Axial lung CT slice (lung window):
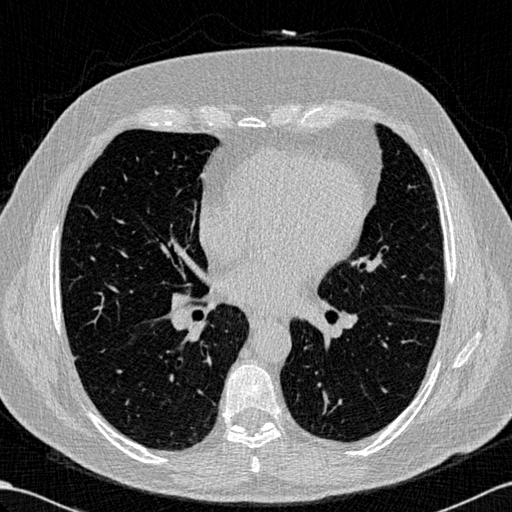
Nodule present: no